Question: There is a bug in iOS Anki app. When I type thai in this field tone marks are being cut on top of it:

I think I can fix it by increasing padding or something like that using CSS but I don't know how to catch this field in the template. Is there any HTML class or id to match from CSS?
Thanks.
P.S. I tried this:
'input { ... }'
and this:
'[contenteditable] { ... }'
and even this:
'[placeholder="type in the answer"] { ... }'
But nothing works. I am starting to thing that it is not even an HTML being used there. Maybe some native for iOS input or something like that.
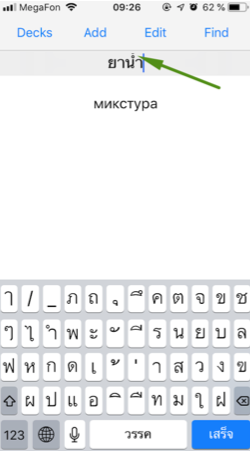
Answer: Okey for those who landed here... It is native iOS widget and we have no control over it. Though tone glyph trimming was resolved:
<URL>